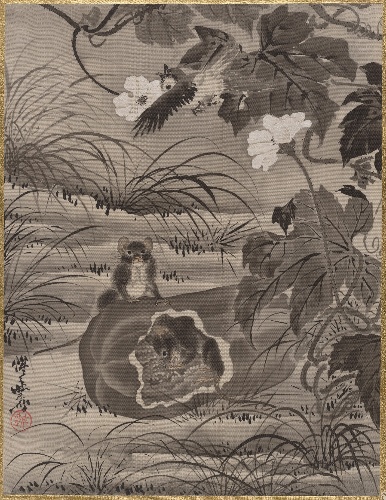
Title: 瓜に鼠図|Rats and Gourd
Artist: Kawanabe Kyōsai 河鍋暁斎
Artist bio: Japanese, 1831–1889
Date: ca. 1887
Object type: Album leaf
Classification: Paintings
Medium: Album leaf; ink and color on silk
Culture: Japan
Period: Meiji period (1868–1912)
Dimensions: 14 1/4 x 10 7/8 in. (36.2 x 27.6 cm)
Department: Asian Art
Credit line: Charles Stewart Smith Collection, Gift of Mrs. Charles Stewart Smith, Charles Stewart Smith Jr., and Howard Caswell Smith, in memory of Charles Stewart Smith, 1914
Accession year: 1914
Repository: Metropolitan Museum of Art, New York, NY
Tags: Birds|Rats|Gourds